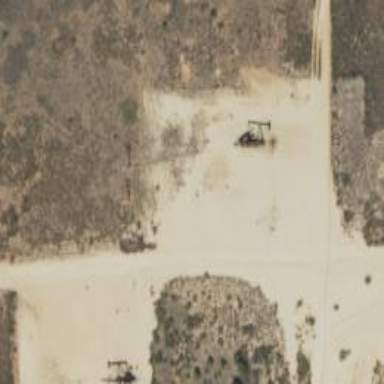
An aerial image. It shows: Petroleum well that is man-made.